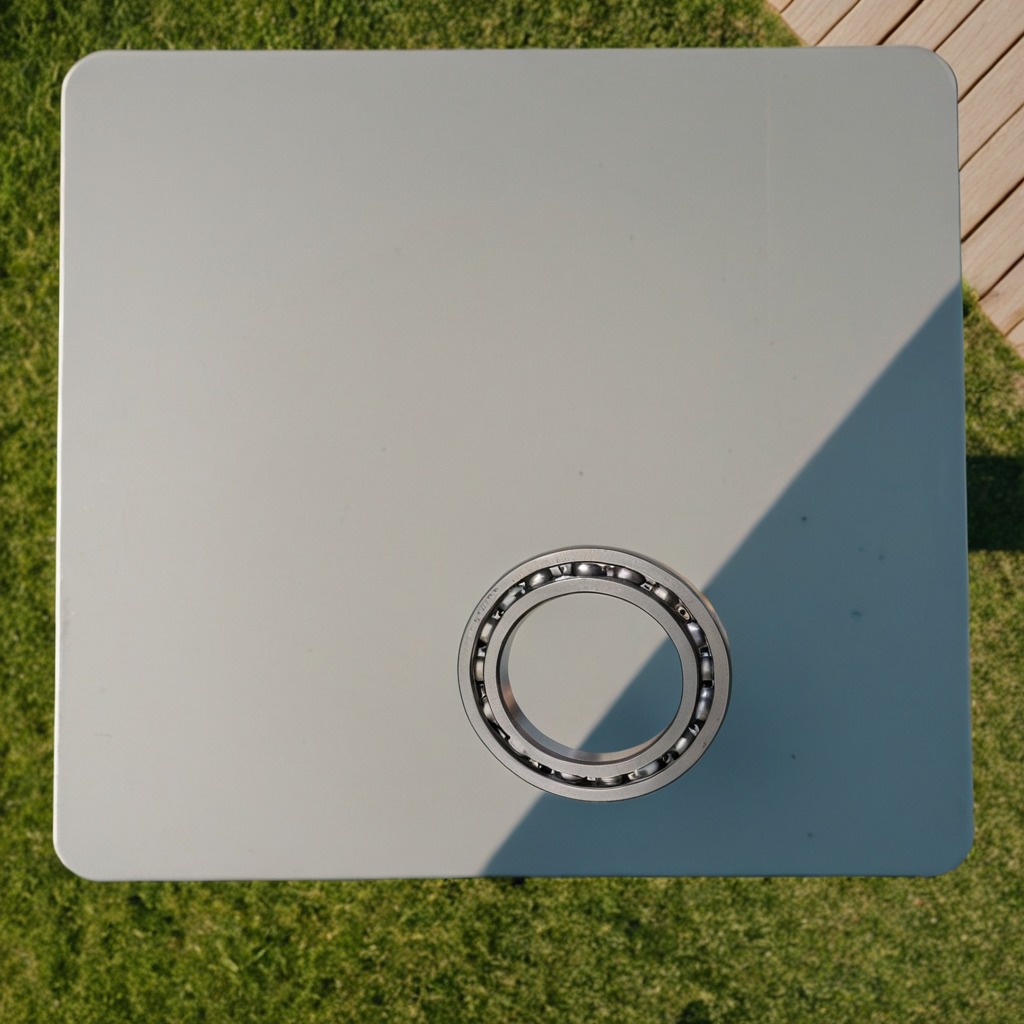
A metal ball bearing is lying on the table.